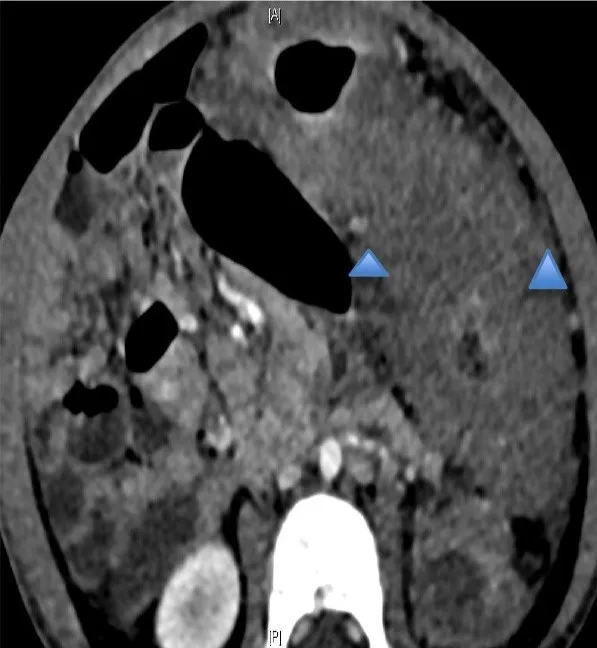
Same as Figure 3.
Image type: radiology (ct)